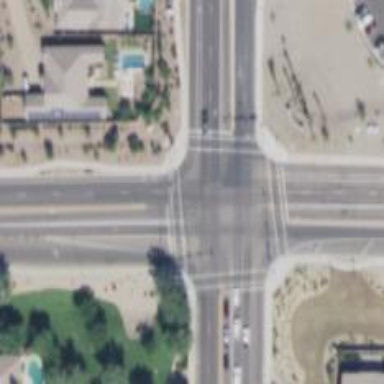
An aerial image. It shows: Unmarked crossing on the road.